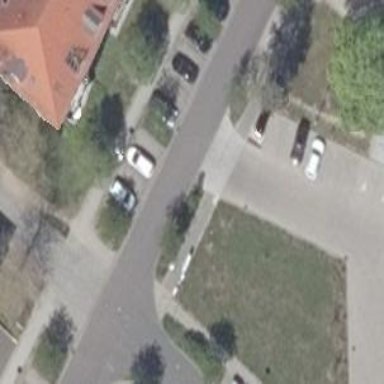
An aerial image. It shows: Residential road with asphalt surface and sidewalks on both sides.